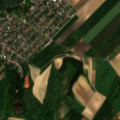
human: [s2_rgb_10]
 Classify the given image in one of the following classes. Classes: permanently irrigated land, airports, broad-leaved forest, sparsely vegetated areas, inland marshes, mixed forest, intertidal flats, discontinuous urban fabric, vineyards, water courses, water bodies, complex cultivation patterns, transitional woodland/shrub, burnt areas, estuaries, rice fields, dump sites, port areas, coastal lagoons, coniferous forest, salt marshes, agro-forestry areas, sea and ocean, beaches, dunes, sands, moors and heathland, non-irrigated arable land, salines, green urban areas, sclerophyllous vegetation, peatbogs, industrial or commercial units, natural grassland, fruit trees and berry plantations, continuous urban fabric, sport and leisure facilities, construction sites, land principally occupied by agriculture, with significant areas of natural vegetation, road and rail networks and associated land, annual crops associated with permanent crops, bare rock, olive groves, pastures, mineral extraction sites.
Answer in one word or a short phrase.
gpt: discontinuous urban fabric, non-irrigated arable land, land principally occupied by agriculture, with significant areas of natural vegetation